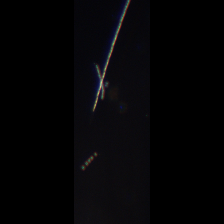
Taxon: Psuedo-nitzschia
Group: Diatoms